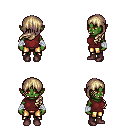
a pixel art fantasy rpg character, female body template, orc, green skin, maroon sleeveless shirt, gold greaves, white blonde left-swept hairstyle, white cloth bandages, maroon shoes, four views (front, back, left, right), 2x2 character sprite sheet, small pixel art, hard edges, no anti-aliasing